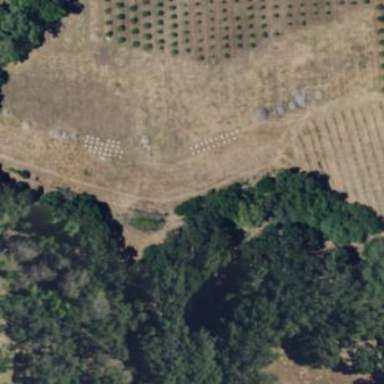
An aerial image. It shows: Orchard.